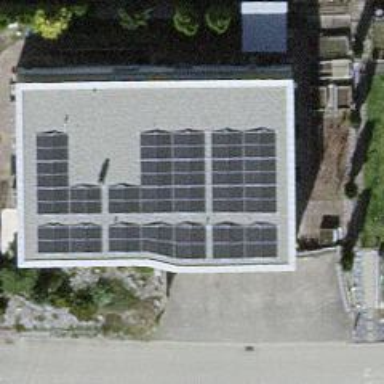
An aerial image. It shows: Solar power generator using photovoltaic method with solar photovoltaic panel types.